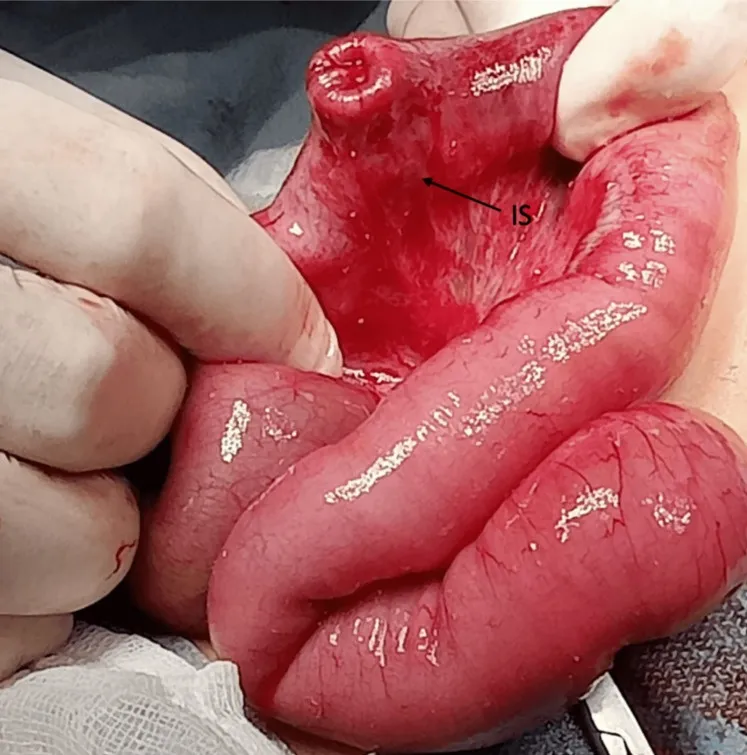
Intraoperative findings. Signs of ischemia (IS) and edema are observed in the ileo-ileal intestinal invagination caused by Meckel's diverticulum.
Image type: medical_photograph (other_medical_photograph)